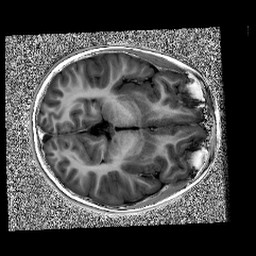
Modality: UNIT1
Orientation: axial
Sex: female
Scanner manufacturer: siemens
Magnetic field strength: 3 T
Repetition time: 5 s
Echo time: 0.00368 s